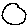
Label: circle